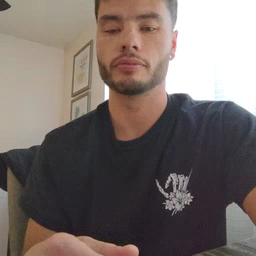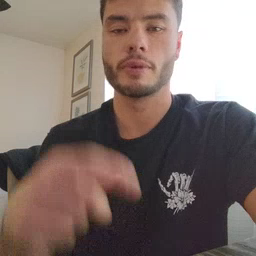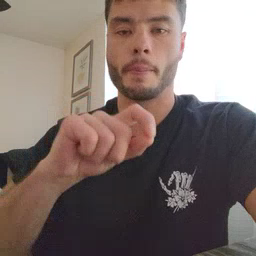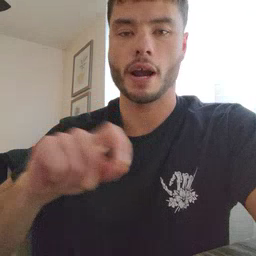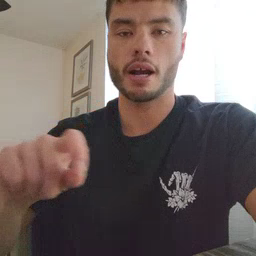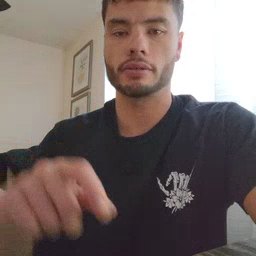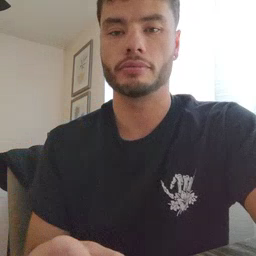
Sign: pen